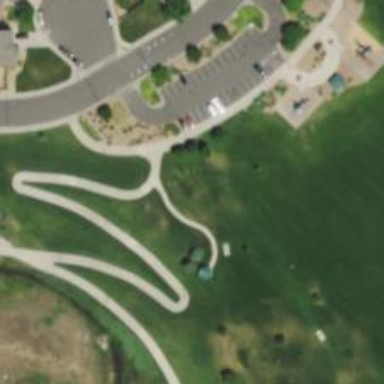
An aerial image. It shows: Disc golf basket.